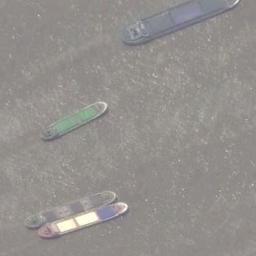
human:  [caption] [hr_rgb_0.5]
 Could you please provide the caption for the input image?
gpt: Several ships of different sizes and shapes are at sea .

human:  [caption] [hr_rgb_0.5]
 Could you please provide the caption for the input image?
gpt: There are four ships in the black water .

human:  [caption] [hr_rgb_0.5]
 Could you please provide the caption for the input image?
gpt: Some ships of different sizes and colors are sailing in the yellow water .

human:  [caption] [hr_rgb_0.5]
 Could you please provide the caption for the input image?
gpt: Four bulk carriers full of cargo travel on the grey-blue sea .

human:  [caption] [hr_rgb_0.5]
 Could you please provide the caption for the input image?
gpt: There are several ships on the river .